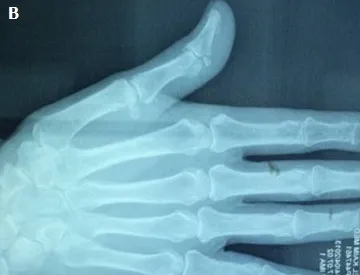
Radiological control objectifying reduction of the dislocation of the interphalangeal joint of the thumb.
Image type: radiology (x_ray)